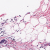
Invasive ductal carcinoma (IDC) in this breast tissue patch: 0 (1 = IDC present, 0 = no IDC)